Question: I am trying to find out the date that each table was created in the database. I used the following code:
'''
SELECT relfilenode,
relname, (pg_stat_file('./base/24576' || '/' || relfilenode::text)).*
FROM pg_class
WHERE relkind LIKE 'r'
AND relfilenode <> 0
order by modification ASC;
'''
The result has null for the creation date of all tables:

How can I have the correct creation date for the tables??
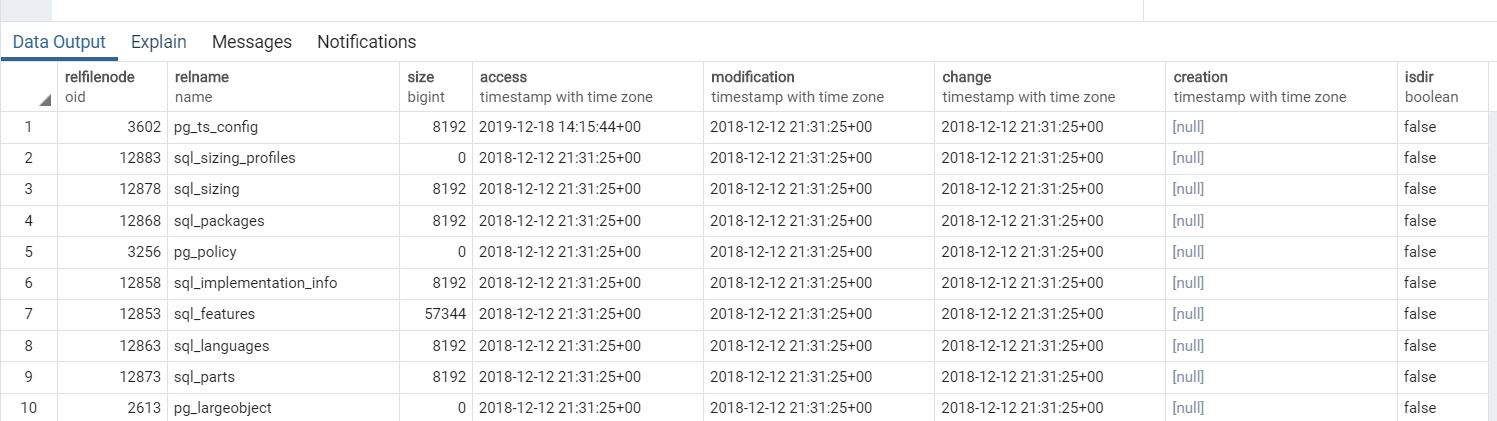
Answer: As <URL>, the 'creation' date column only applies to Windows platforms.
Besides, that's not a very reliable way to get the creation date of a table. When you perform a 'VACUUM FULL' on a table, the relfilenode will change (as well as a few other maintenance commands)--when that happens, you would be led to think that the "creation date" was "just now." If you want to track schema changes, you should <URL>.
Disclosure: I work for <URL>.